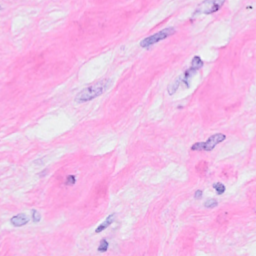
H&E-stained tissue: Breast